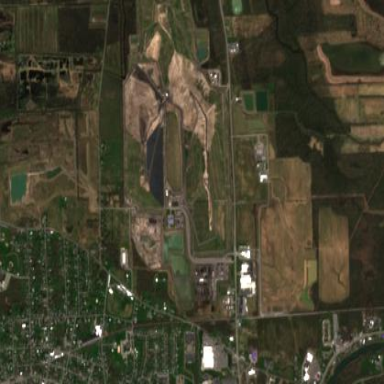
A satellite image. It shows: Landfill area.